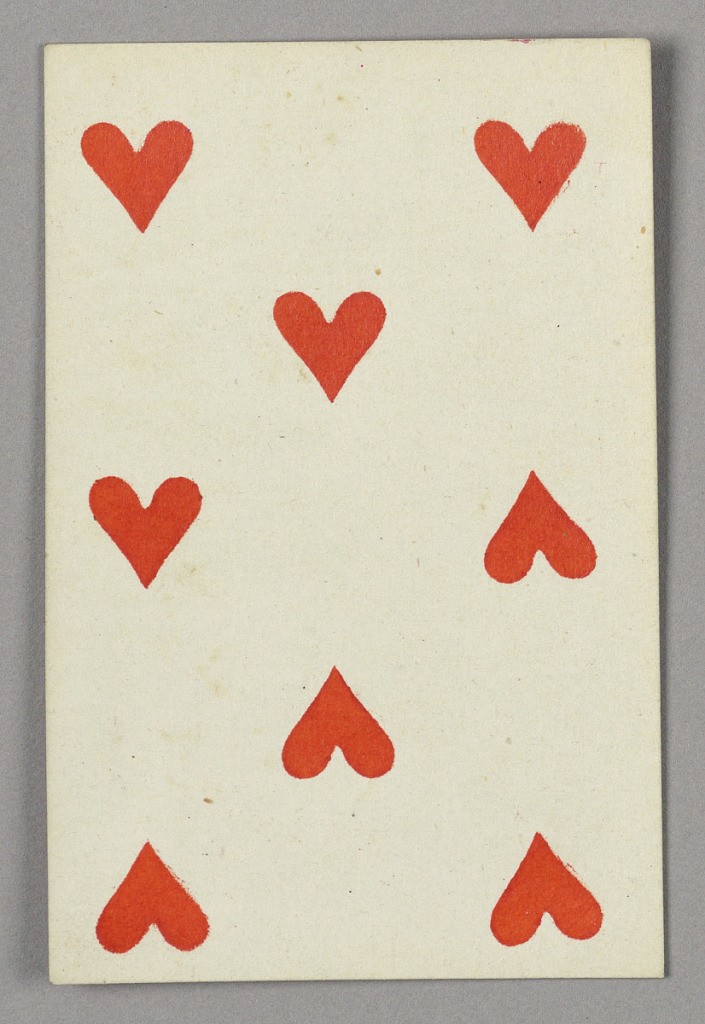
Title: Eight of Hearts from Set of "Jeu Imperial–Second Empire–Napoleon III" Playing Cards
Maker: B.P. Grimaud, Paris, France
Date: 1858
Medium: Lithograph on glazed paper
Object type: Playing Card
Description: Eight of Hearts from Set of "Jeu Imperial-Second Empire-Napoleon III" Playing Cards.